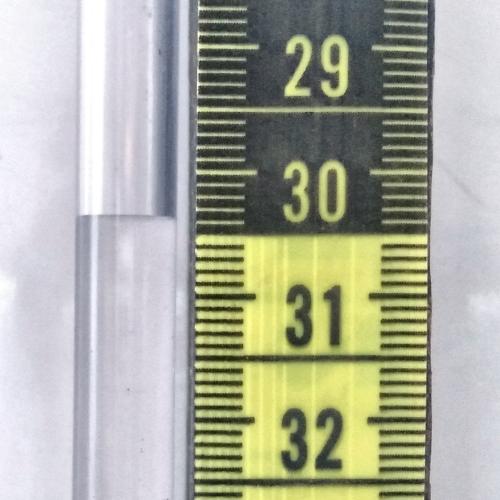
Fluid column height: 30.4 cm